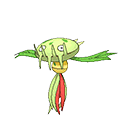
Pok\u00e9mon: carnivine